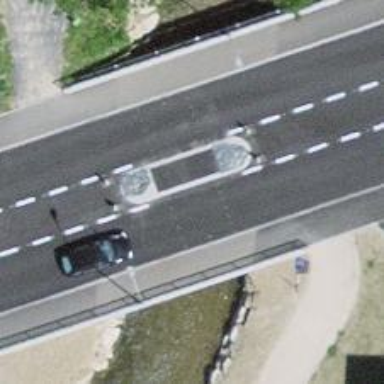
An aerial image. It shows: Marked road crossing with pedestrian island.